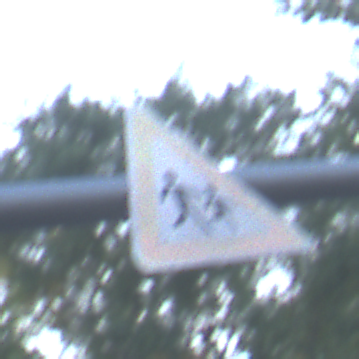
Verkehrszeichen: KinderLinks
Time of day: SunriseSunset
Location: Outdoor (Urban)
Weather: Clear
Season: NotSpecified
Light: Natural